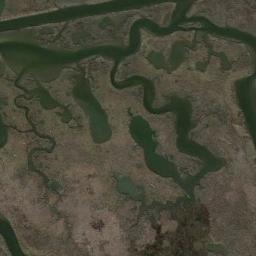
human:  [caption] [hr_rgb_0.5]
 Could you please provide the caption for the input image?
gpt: There are many different areas of water surrounded by wetlands .

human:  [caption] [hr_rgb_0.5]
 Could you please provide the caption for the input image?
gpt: There are patches of brown bare land in a lake in a wetland .

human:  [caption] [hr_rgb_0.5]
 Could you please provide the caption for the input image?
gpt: The wetland consists of bare land and water .

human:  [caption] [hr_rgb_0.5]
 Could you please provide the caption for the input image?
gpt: Half of this wetland is flooded .

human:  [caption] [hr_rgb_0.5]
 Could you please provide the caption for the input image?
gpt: There are some water areas and much bare land on the wetland .